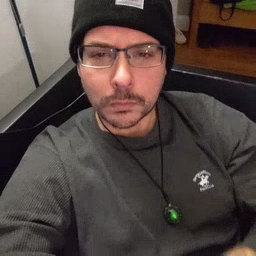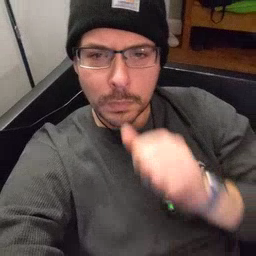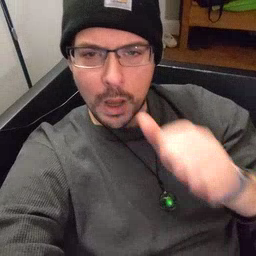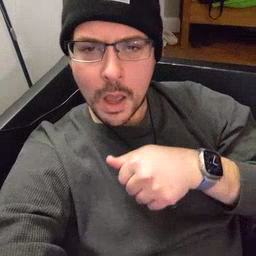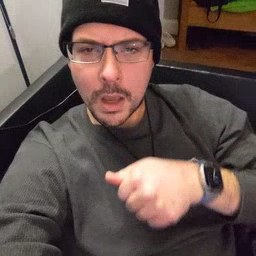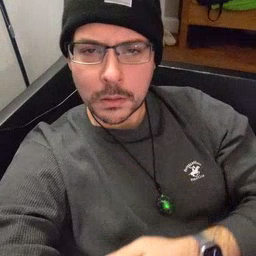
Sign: hide